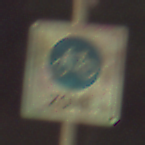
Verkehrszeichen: BeginnFahrradzone
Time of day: Night
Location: Outdoor (Suburban)
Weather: Clear
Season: NotSpecified
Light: Artificial